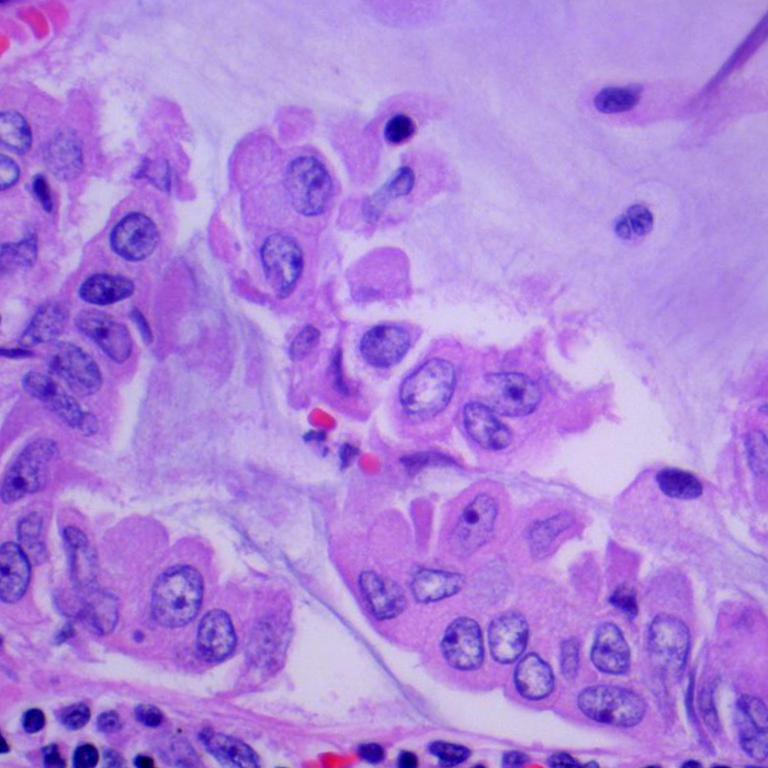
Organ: lung
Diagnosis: adenocarcinomas